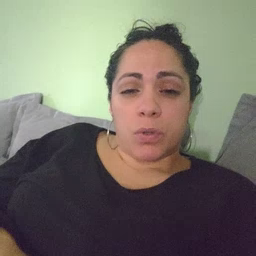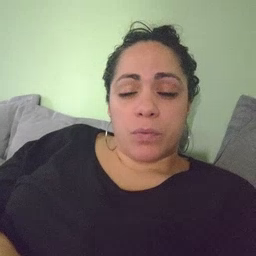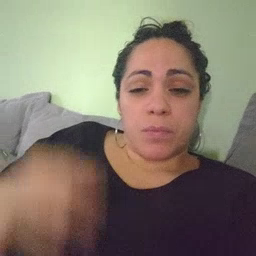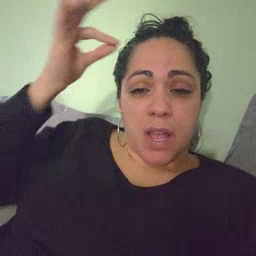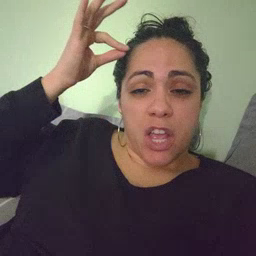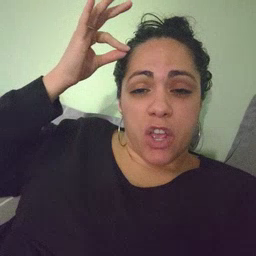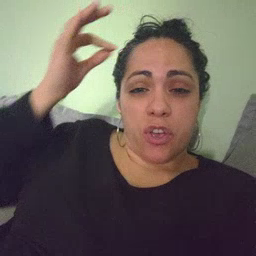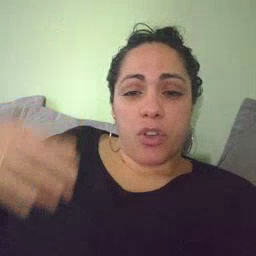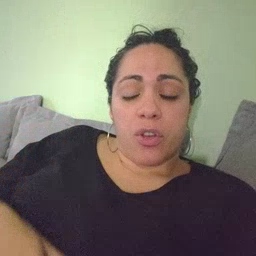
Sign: hair